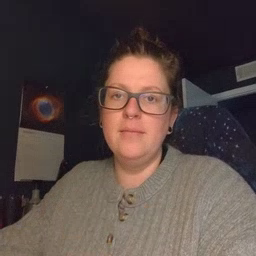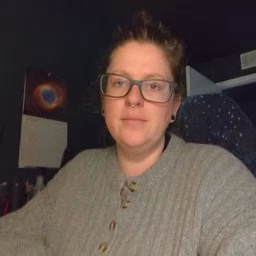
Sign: mad